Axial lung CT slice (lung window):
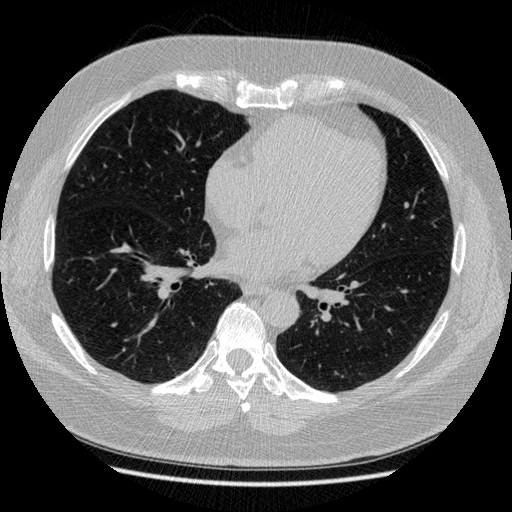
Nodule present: no